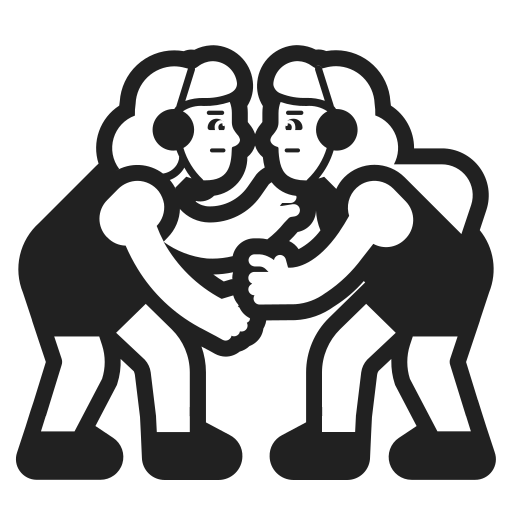
woman wrestling high contrast default